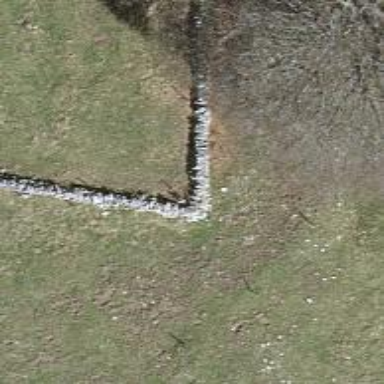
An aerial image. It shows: Wall barrier.